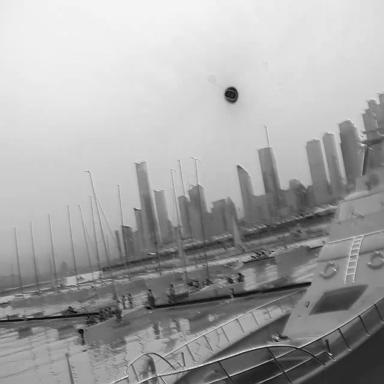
There are 11 objects shown in the infrared image, including ten sailboats, and a canoe.